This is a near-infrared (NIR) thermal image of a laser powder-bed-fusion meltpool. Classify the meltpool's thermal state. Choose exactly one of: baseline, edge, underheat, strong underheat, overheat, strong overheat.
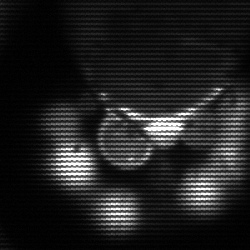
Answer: edge